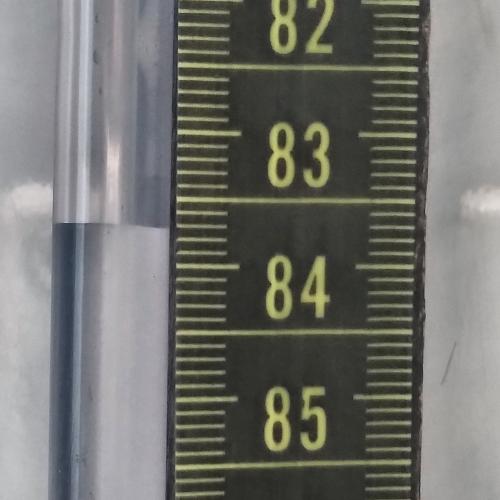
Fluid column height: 83.7 cm